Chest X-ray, AP view. Patient: 68 years old, sex F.
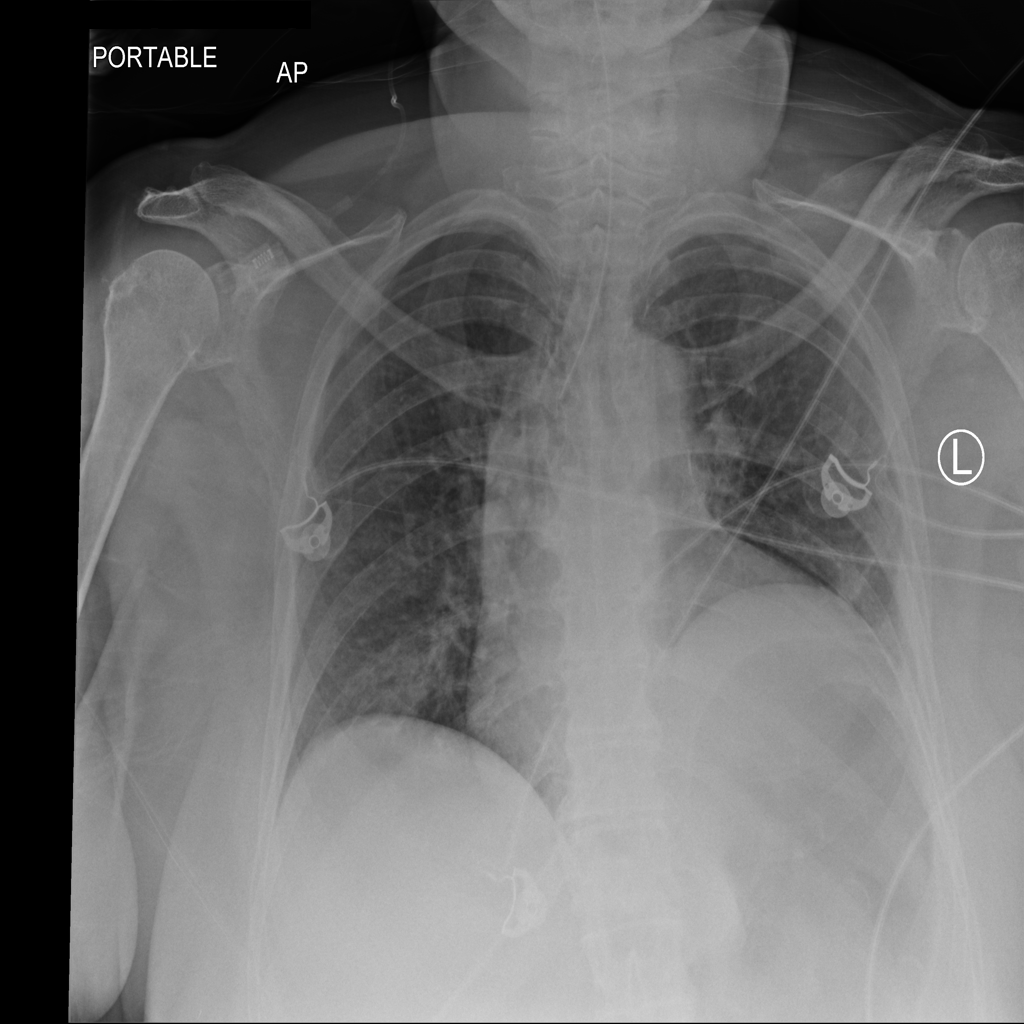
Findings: No Finding